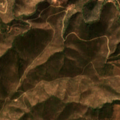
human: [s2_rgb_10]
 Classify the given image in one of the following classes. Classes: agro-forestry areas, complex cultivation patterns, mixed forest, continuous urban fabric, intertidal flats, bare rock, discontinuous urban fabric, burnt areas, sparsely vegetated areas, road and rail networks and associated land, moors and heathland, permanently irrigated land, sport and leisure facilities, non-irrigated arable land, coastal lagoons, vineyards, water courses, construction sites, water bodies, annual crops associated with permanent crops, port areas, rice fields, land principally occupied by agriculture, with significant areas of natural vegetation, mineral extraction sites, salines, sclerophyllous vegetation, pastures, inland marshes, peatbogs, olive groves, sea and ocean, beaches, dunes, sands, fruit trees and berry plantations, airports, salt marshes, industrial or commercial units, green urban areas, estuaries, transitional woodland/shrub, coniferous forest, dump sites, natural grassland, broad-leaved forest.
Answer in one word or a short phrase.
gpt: land principally occupied by agriculture, with significant areas of natural vegetation, sclerophyllous vegetation, transitional woodland/shrub